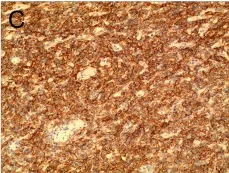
Pathological characteristics of the tumor. H&E stained image showing that the tumor contained a mixture of proliferative spindle cells and a large number of small lymphocytes and plasma cells. And 400X.
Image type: pathology (h&e)